Question: I have a json string which i want to convert to 'ArrayList<Offer>'
I have tried to use gson and got this error:
'offersList = gson.fromJson(res, ArrayList<Offer>);'
'Syntax error on token ">", Expression expected after this token'
how can i easily convert the json to such ArrayList Of custom type?
I have tried @weston answer and it worked paritally
for this json, i got the foolowing array:
'''
[ { "address" : "my street 22, my city, my country",
"endDateTime" : "2014-03-25T17:10:07.1466Z",
"id" : "d8ffd4e6-6166-4fb5-bc88-10a7639bbdae",
"latitude" : 32.457799999999999,
"longitude" : 34.457799999999999,
"media" : [ "0fe424fe-70cc-46fe-b" ],
"recurringType" : 1,
"startDateTime" : "2014-03-25T19:10:07.1466Z",
"target" : 0,
"title" : "some campaign title bla bla"
},
{ "address" : "my street 22, my city, my country",
"endDateTime" : "2014-03-25T17:10:01.749Z",
"id" : "a860cd99-df4d-449d-b19b-9be8e65d30b1",
"latitude" : 32.457799999999999,
"longitude" : 34.457799999999999,
"media" : [ "e859818f-6dbc-4801-9" ],
"recurringType" : 1,
"startDateTime" : "2014-03-25T19:10:01.749Z",
"target" : 0,
"title" : "some campaign title bla bla"
},
{ "address" : "my street 22, my city, my country",
"endDateTime" : "2014-03-25T17:09:57.0222Z",
"id" : "7578c31d-477b-47c8-bf29-9f7ac39d8520",
"latitude" : 32.457799999999999,
"longitude" : 34.457799999999999,
"media" : [ "a08bb80e-9522-4bb3-b" ],
"recurringType" : 1,
"startDateTime" : "2014-03-25T19:09:57.0222Z",
"target" : 0,
"title" : "some campaign title bla bla"
},
{ "address" : "my street 22, my city, my country",
"endDateTime" : "2014-03-25T17:09:52.1394Z",
"id" : "47471ea4-c3d5-466f-993f-050cfe6aaa0a",
"latitude" : 32.457799999999999,
"longitude" : 34.457799999999999,
"media" : [ "ac7ad715-bbb0-4649-b" ],
"recurringType" : 1,
"startDateTime" : "2014-03-25T19:09:52.1394Z",
"target" : 0,
"title" : "some campaign title bla bla"
},
{ "address" : "my street 22, my city, my country",
"endDateTime" : "2014-03-25T17:09:47.0226Z",
"id" : "eceaa9ec-5cfa-4eb9-bf98-fec55d632977",
"latitude" : 32.457799999999999,
"longitude" : 34.457799999999999,
"media" : [ "61c37b9d-7feb-4384-9" ],
"recurringType" : 1,
"startDateTime" : "2014-03-25T19:09:47.0226Z",
"target" : 0,
"title" : "some campaign title bla bla"
},
{ "address" : "my street 22, my city, my country",
"endDateTime" : "2014-03-25T17:09:41.9682Z",
"id" : "8157b0fc-48d1-472e-9961-664a627c7676",
"latitude" : 32.457799999999999,
"longitude" : 34.457799999999999,
"media" : [ "ae4fc57a-a5c4-49b7-a" ],
"recurringType" : 1,
"startDateTime" : "2014-03-25T19:09:41.9682Z",
"target" : 0,
"title" : "some campaign title bla bla"
},
{ "address" : "my street 22, my city, my country",
"endDateTime" : "2014-03-25T17:09:33.5286Z",
"id" : "179299a4-97a3-4721-8e9c-ff744cb1d9a0",
"latitude" : 32.457799999999999,
"longitude" : 34.457799999999999,
"media" : [ "0d74f51b-427c-4e9f-8" ],
"recurringType" : 1,
"startDateTime" : "2014-03-25T19:09:33.5286Z",
"target" : 0,
"title" : "some campaign title bla bla"
},
{ "address" : "my street 22, my city, my country",
"endDateTime" : "2014-03-25T17:09:28.5834Z",
"id" : "eb23d519-a153-41ed-88d9-2ec095d77397",
"latitude" : 32.457799999999999,
"longitude" : 34.457799999999999,
"media" : [ "844c1735-fe68-4d15-8" ],
"recurringType" : 1,
"startDateTime" : "2014-03-25T19:09:28.5834Z",
"target" : 0,
"title" : "some campaign title bla bla"
},
{ "address" : "my street 22, my city, my country",
"endDateTime" : "2014-03-25T17:09:23.8098Z",
"id" : "03ab9a80-75cf-4b5a-8a61-d1a403105aa3",
"latitude" : 32.457799999999999,
"longitude" : 34.457799999999999,
"media" : [ "a8f91f37-0181-4d95-b" ],
"recurringType" : 1,
"startDateTime" : "2014-03-25T19:09:23.8098Z",
"target" : 0,
"title" : "some campaign title bla bla"
},
{ "address" : "my street 22, my city, my country",
"endDateTime" : "2014-03-25T17:09:18.3186Z",
"id" : "64bb8624-94fe-4314-8ba4-abeed832140a",
"latitude" : 32.457799999999999,
"longitude" : 34.457799999999999,
"media" : [ "e34f51ff-9f70-4721-9" ],
"recurringType" : 1,
"startDateTime" : "2014-03-25T19:09:18.3186Z",
"target" : 0,
"title" : "some campaign title bla bla"
}
]
'''

I understand why all fields are null, but
why are the two last ones null?
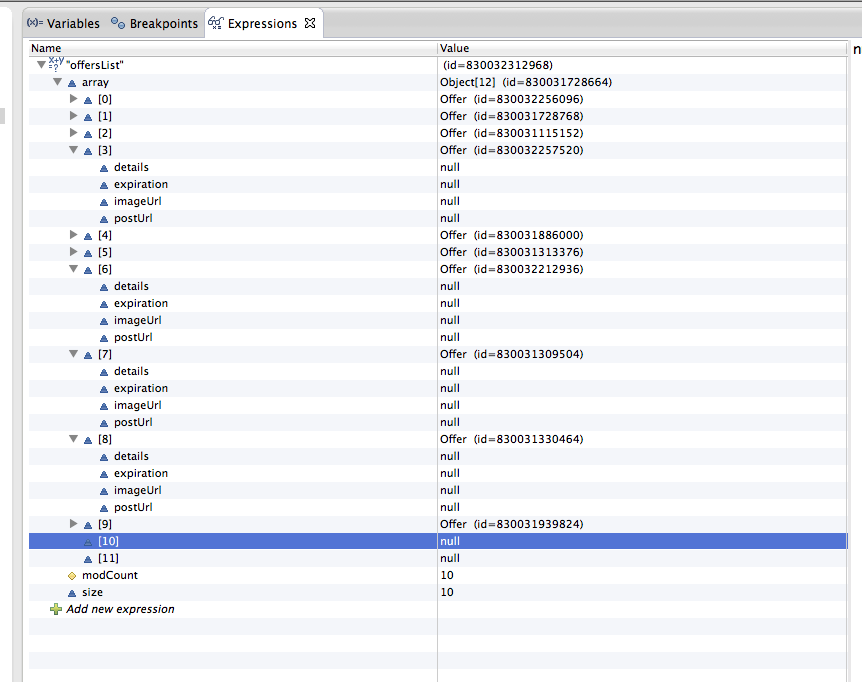
Answer: You forgot to put '.class'
'''
offersList = gson.fromJson(res, ArrayList<Offer>.class);
'''
Which would work for non-generic types, but for collections you need to do:
'''
Type collectionType = new TypeToken<ArrayList<Offer>>(){}.getType();
offersList = gson.fromJson(res, collectionType);
'''
According to <URL>